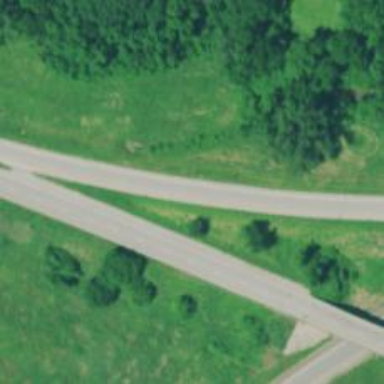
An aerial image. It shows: Trunk link highway.